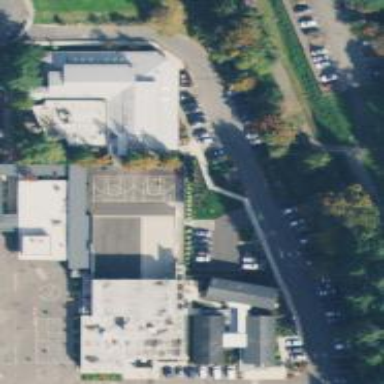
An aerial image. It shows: School.